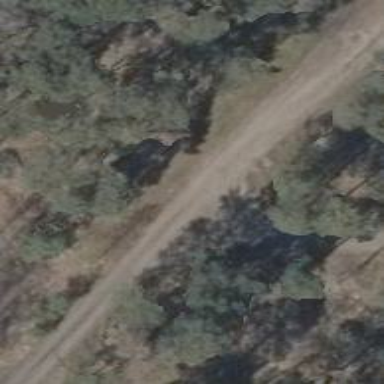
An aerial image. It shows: Compacted track road.